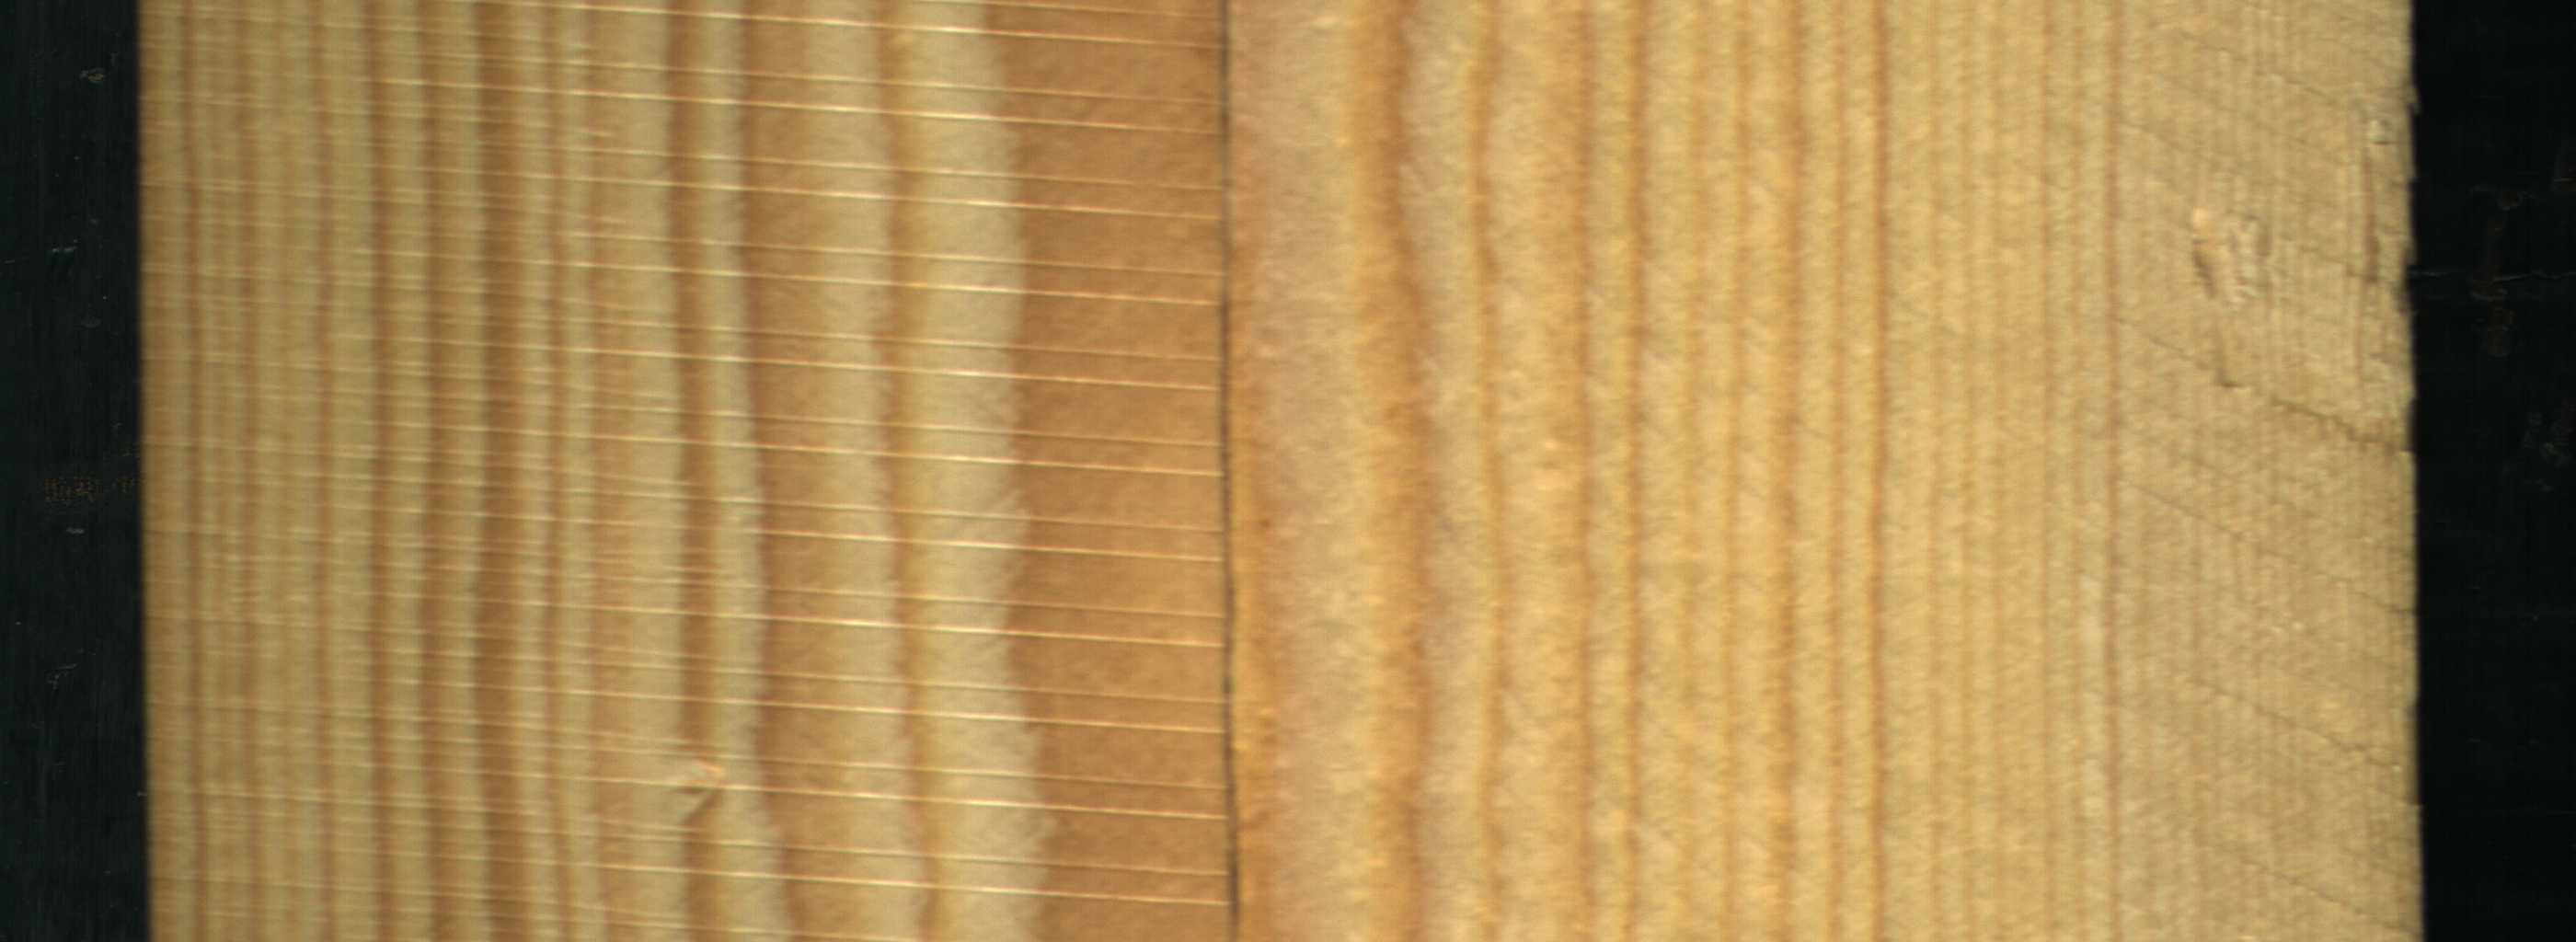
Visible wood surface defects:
Crack